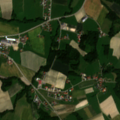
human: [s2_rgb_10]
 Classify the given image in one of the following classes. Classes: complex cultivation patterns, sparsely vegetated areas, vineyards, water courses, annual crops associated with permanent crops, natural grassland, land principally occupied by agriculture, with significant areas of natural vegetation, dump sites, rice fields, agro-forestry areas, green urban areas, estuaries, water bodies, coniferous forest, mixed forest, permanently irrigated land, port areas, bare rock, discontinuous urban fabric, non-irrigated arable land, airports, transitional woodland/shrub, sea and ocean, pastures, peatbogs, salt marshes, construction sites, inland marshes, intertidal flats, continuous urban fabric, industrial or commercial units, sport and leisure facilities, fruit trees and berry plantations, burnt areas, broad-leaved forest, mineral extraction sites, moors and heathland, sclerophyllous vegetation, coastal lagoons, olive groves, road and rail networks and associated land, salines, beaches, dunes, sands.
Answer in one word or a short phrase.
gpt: discontinuous urban fabric, non-irrigated arable land, pastures, land principally occupied by agriculture, with significant areas of natural vegetation